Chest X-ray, AP view. Patient: 56 years old, sex M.
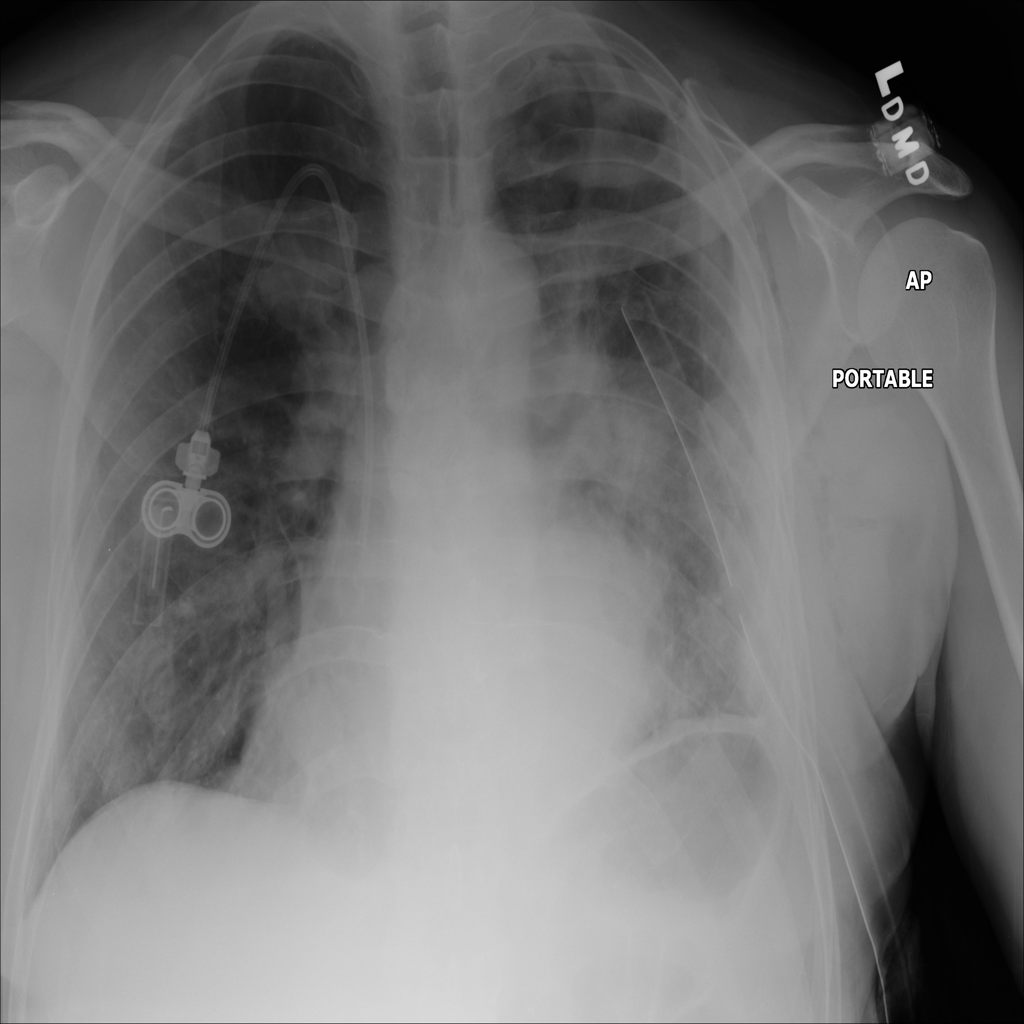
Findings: No Finding